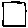
Label: square